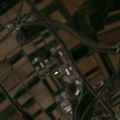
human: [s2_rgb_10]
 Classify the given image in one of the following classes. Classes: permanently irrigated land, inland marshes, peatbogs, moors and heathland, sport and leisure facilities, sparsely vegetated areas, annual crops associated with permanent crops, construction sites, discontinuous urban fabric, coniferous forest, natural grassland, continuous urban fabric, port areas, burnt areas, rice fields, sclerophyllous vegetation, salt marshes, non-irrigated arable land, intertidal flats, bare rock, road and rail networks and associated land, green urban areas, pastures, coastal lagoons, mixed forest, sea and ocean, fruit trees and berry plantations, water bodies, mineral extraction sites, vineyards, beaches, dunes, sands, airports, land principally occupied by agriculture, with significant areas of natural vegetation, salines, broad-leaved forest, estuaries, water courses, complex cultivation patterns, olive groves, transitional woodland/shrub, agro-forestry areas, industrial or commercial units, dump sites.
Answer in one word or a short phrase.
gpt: discontinuous urban fabric, non-irrigated arable land, land principally occupied by agriculture, with significant areas of natural vegetation